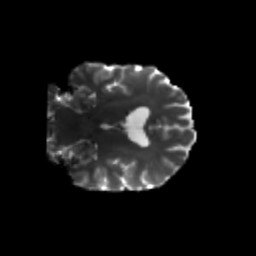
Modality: T2w
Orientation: coronal
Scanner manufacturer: siemens
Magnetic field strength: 3 T
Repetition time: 8.8 s
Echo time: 0.085 s